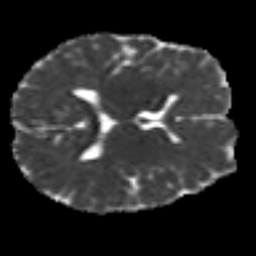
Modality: MD
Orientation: axial
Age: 26
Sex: female
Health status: healthy
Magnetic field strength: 3 T
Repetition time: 8.4 s
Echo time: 0.0926 s